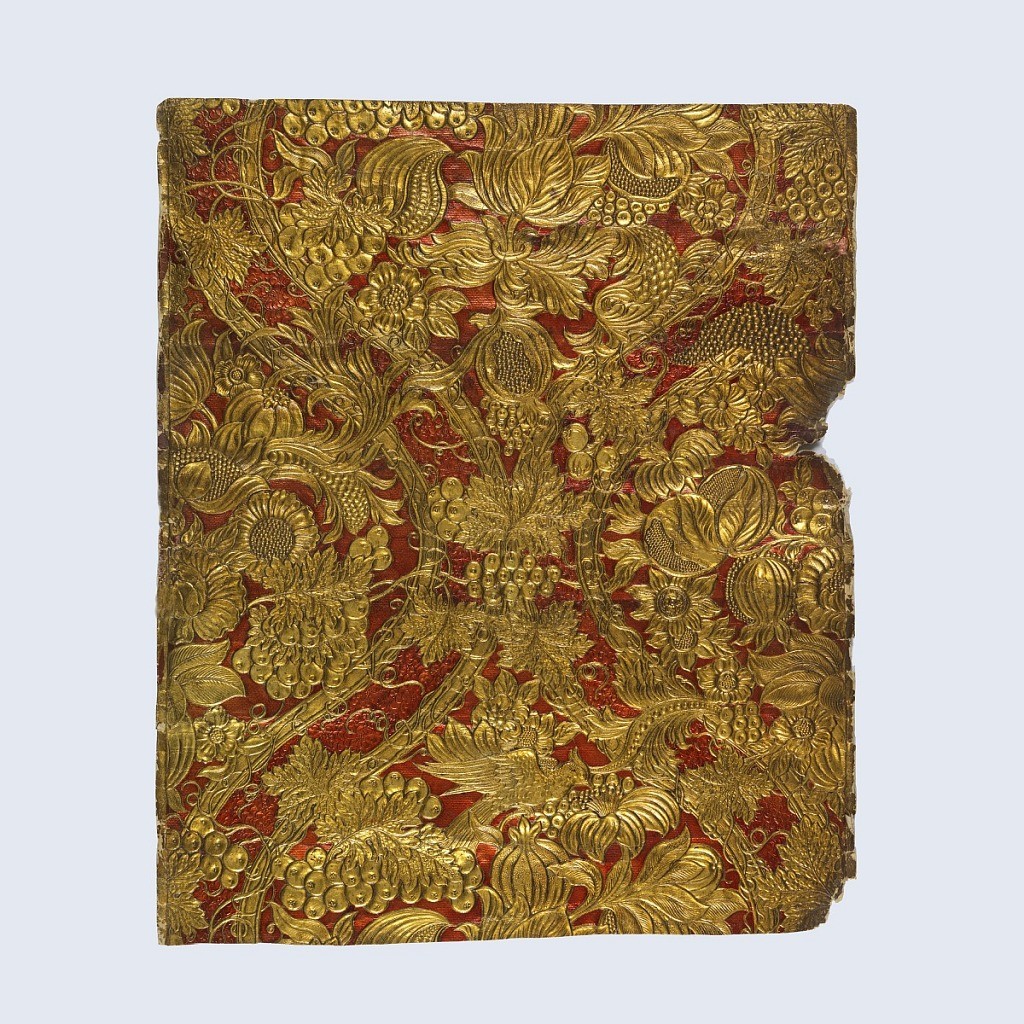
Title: Sidewall
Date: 1880–90
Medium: Block-printed paper, embossed
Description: Imitation leather. Bands of strapwork entwined in grapevine tendrils framing crested bird perched on branch. Pomegranates, sunflowers, grapes and grape leaves, fantastic floral and foliate forms. Printed in metallic gold and scarlet.